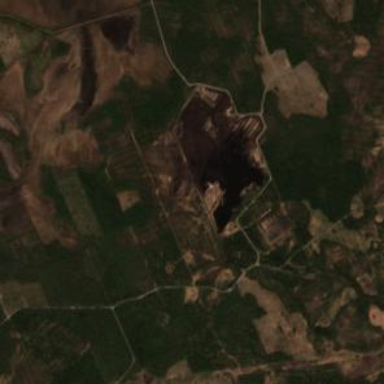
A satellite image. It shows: Bog located in quarry area.